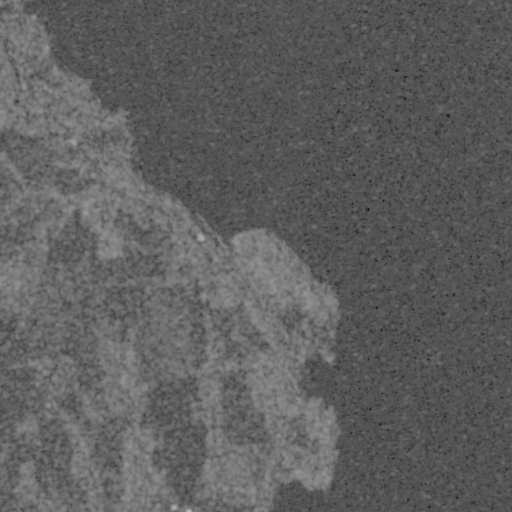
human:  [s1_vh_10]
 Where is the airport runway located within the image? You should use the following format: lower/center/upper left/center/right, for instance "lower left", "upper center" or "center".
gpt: The airport runway is located in the lower left of the image.
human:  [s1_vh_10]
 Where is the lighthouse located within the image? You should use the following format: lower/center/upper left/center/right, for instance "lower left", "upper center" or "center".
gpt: The lighthouse is located in the lower center of the image.
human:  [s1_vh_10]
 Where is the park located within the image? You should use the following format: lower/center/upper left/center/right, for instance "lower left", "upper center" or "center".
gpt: The park is located in the upper left of the image.
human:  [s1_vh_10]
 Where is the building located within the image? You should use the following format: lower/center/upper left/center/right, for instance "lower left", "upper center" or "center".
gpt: The building is located in the lower center of the image.
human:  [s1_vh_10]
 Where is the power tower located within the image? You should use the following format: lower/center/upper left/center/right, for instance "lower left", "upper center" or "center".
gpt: There is no power tower in the image.

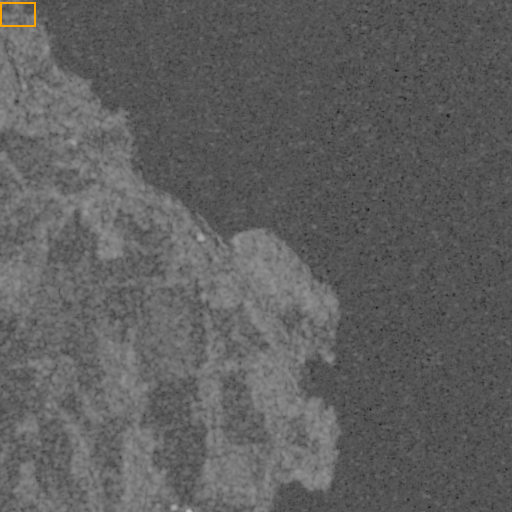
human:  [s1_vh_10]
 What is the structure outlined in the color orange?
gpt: The structure outlined in orange is a park.
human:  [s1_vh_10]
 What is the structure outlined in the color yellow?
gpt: There is no yellow outline.